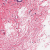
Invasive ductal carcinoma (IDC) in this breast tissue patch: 0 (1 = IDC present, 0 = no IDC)